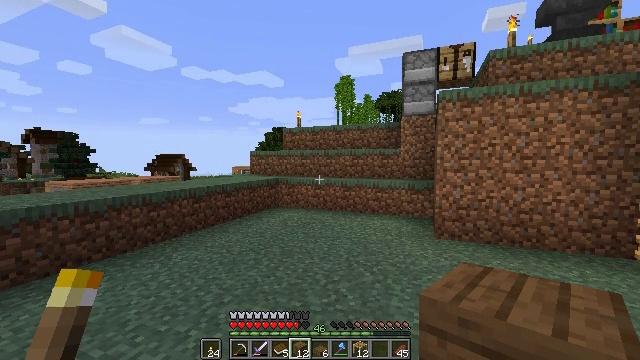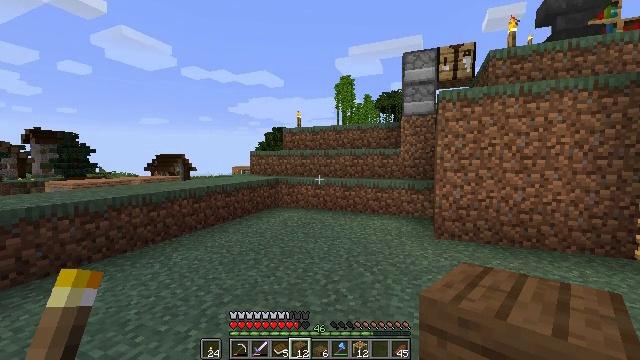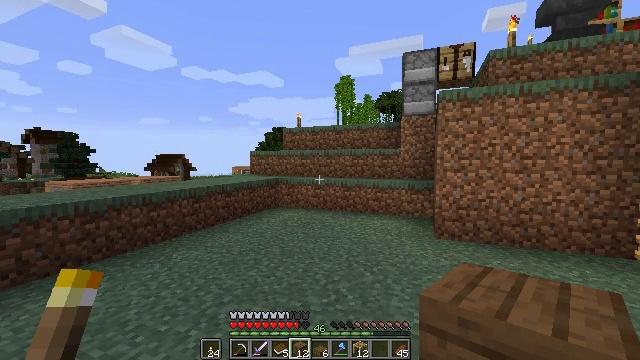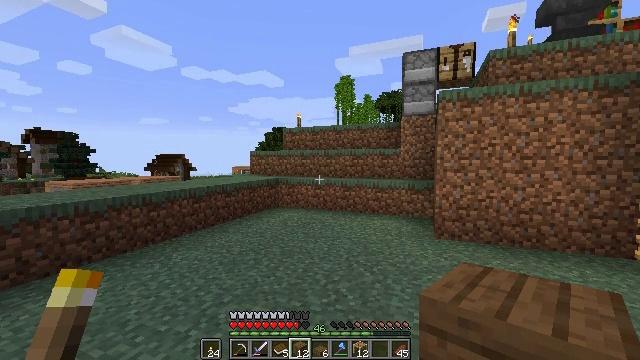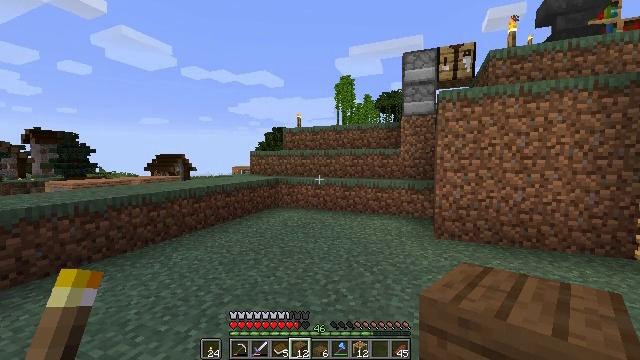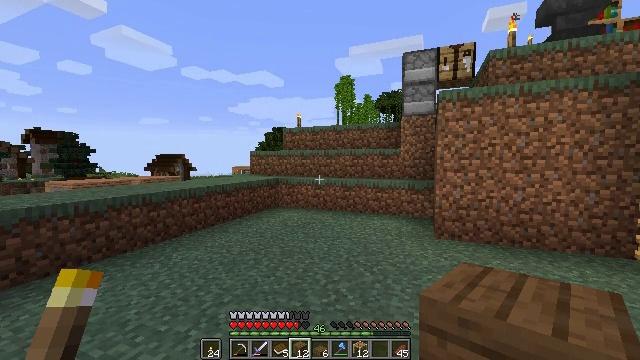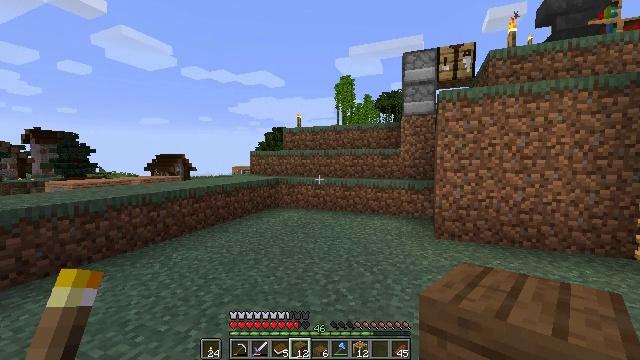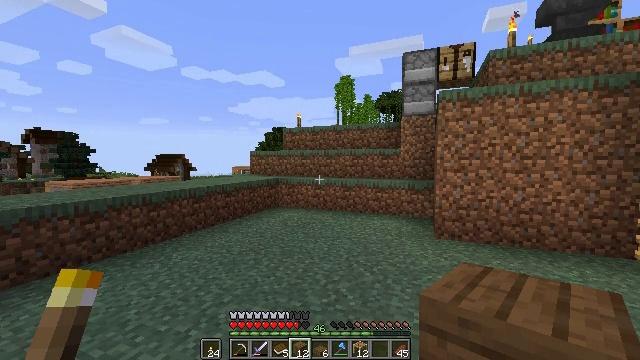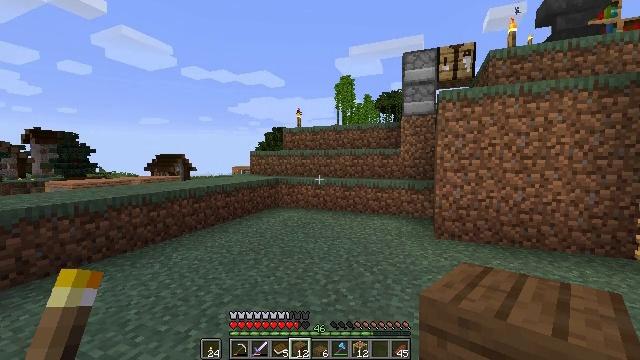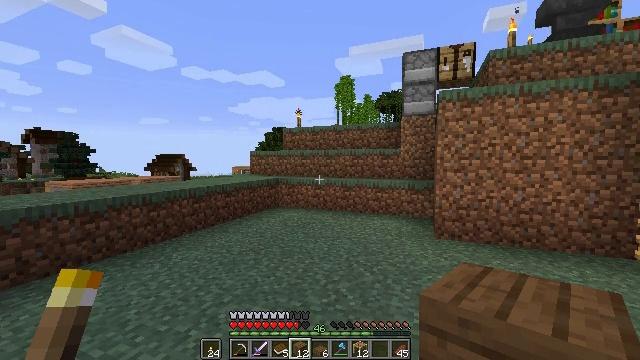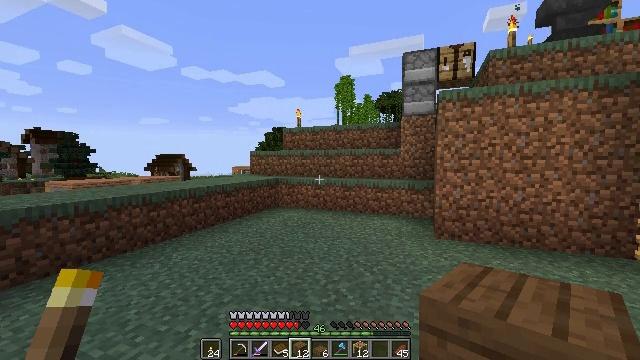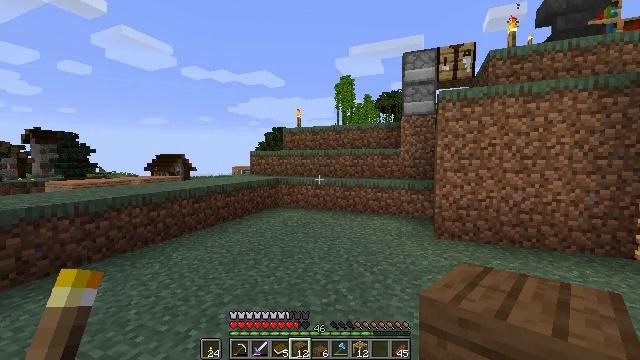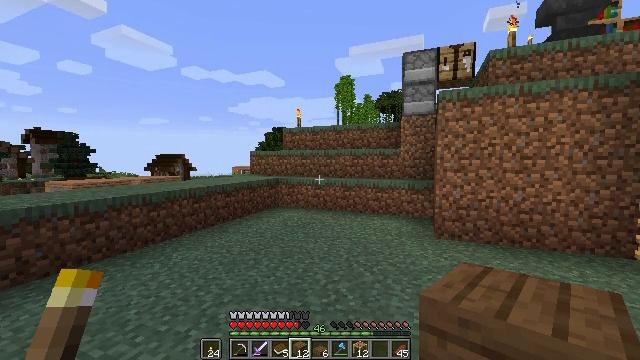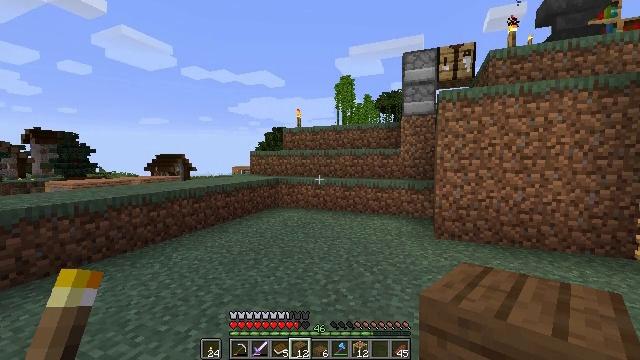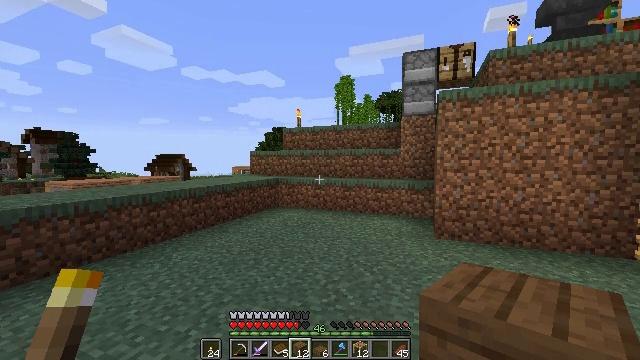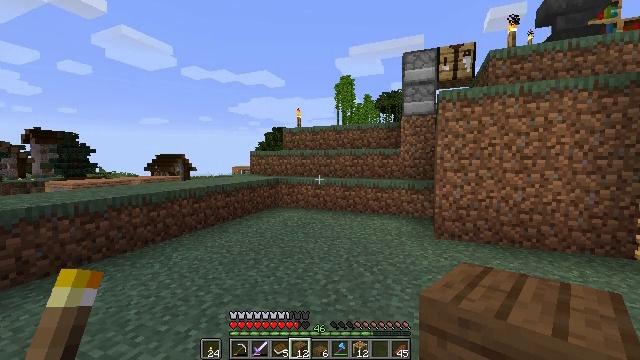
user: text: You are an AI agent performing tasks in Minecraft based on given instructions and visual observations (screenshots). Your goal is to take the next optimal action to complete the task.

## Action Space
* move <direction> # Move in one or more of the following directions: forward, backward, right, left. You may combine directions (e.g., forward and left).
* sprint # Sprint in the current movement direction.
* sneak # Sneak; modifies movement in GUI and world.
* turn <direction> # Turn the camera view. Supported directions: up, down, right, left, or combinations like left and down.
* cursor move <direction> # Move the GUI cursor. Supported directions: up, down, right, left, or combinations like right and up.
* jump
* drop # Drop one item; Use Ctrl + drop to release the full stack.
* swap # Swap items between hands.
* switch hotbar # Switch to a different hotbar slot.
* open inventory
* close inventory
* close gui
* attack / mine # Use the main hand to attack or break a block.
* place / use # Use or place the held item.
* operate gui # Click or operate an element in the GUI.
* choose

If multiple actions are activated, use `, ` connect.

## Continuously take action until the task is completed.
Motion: motion action
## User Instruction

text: With the crafting table, create a spruce fence gate from sticks and planks.
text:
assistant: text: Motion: no_op
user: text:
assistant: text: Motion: no_op
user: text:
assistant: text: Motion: no_op
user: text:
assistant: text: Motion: no_op
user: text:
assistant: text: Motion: no_op
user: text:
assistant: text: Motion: no_op
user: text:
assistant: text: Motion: no_op
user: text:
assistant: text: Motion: no_op
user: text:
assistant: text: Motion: no_op
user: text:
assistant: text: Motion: no_op
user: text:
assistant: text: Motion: no_op
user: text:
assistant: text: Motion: no_op
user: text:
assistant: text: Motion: no_op
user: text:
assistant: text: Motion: no_op
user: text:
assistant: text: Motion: no_op
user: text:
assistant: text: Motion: no_op
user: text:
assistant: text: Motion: no_op
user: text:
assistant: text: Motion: no_op
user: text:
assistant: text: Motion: no_op
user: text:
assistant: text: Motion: no_op
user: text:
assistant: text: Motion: no_op
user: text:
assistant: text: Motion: no_op
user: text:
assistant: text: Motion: no_op
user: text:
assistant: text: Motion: no_op
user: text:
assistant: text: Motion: no_op
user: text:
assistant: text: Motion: no_op
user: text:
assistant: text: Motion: no_op
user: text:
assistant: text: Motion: no_op
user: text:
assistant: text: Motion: no_op
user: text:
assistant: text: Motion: no_op